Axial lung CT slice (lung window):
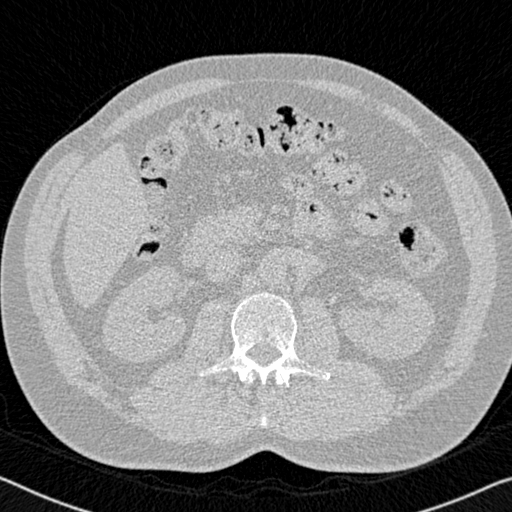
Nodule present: no